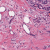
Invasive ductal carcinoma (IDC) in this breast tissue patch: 1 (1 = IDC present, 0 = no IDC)